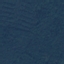
Land use / land cover: Forest